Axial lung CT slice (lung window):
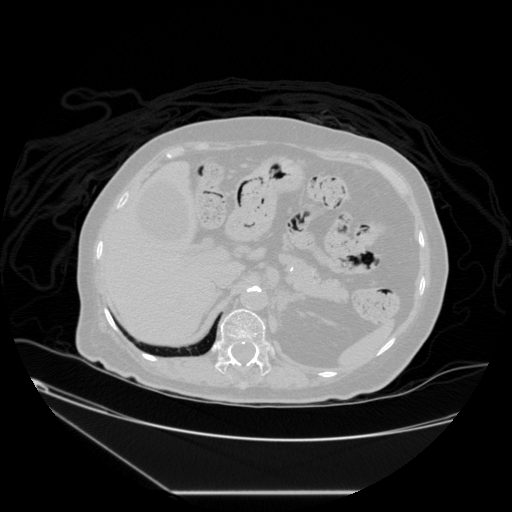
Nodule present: no